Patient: sex M, age 60
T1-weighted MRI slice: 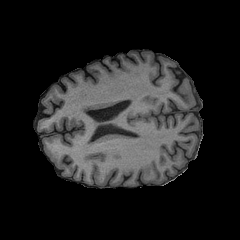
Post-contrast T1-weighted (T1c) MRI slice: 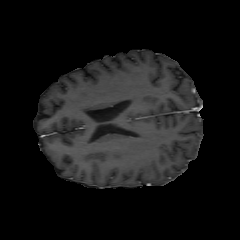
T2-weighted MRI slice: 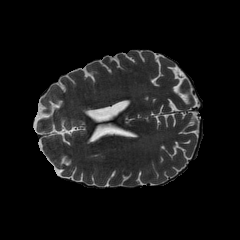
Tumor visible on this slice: no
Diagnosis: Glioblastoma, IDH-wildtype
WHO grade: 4